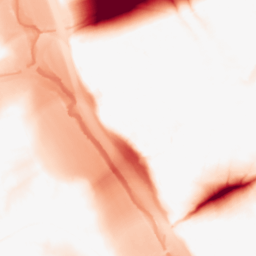
Category: morphological
Decomposition family: tophat
Decomposition parameters: size: 50
mode: black
Upsampling method: linear_exact
Upsampling parameters: scale: 2
Upsampling scale: 2